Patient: sex M, age 51
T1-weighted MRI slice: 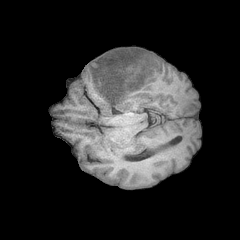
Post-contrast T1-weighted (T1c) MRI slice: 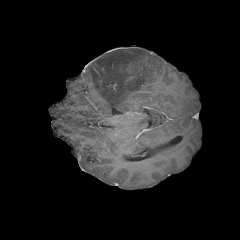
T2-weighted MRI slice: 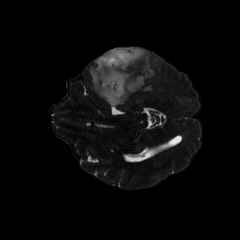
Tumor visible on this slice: yes
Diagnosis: Astrocytoma, IDH-mutant
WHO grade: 4